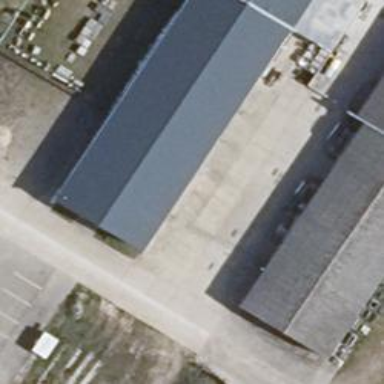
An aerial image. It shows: Electrical shop.